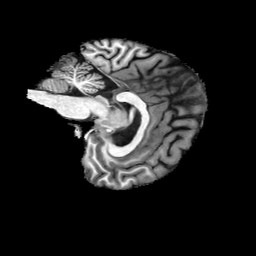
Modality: T1w
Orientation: sagittal
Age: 29
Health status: healthy
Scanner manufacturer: philips
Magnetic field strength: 3 T
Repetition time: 0.007841 s
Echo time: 0.003603 s